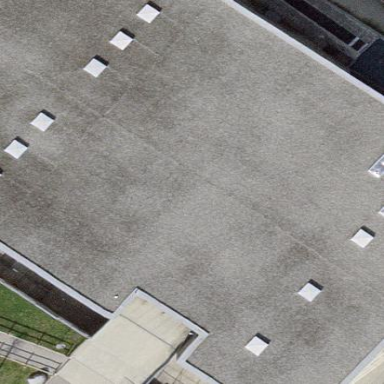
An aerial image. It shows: School building.